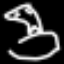
Label: frog